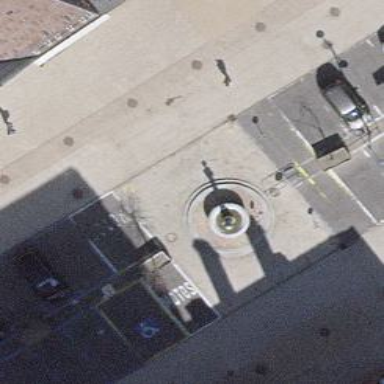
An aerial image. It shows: Beautiful fountain.